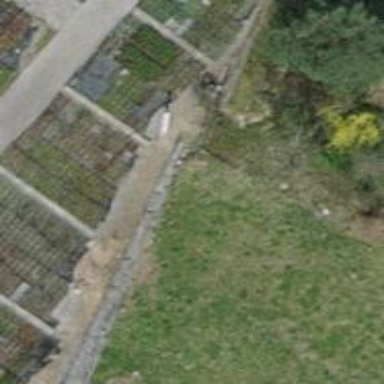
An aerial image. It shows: Stone wall.